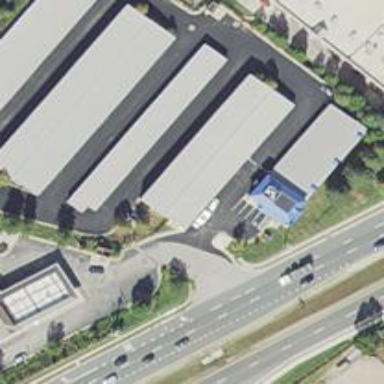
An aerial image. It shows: Group of garages.